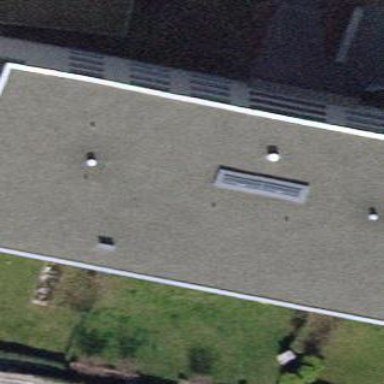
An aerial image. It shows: View of roof of building.